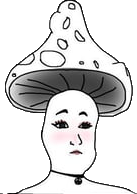
Label: 5_Doomer_Girl